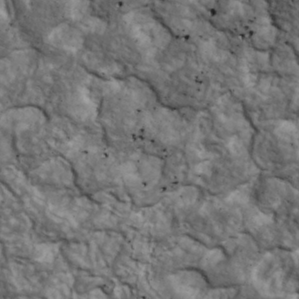
Label: non_frost